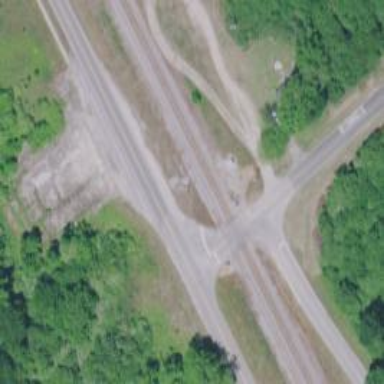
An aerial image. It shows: Railway level crossing.